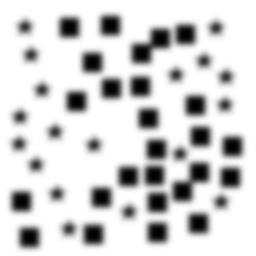
Squares: 26
Triangles: 0
Stars: 18
Total shapes: 44